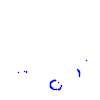
Particle: proton